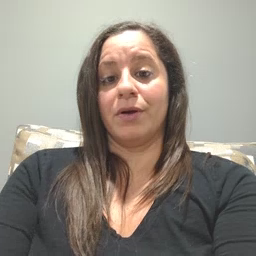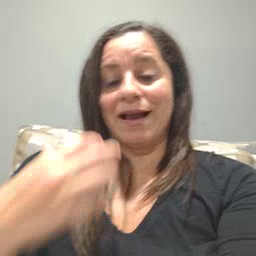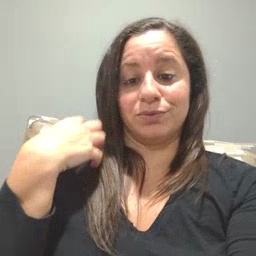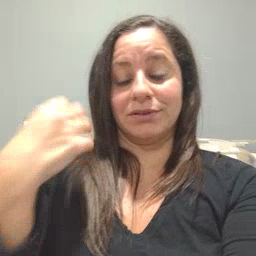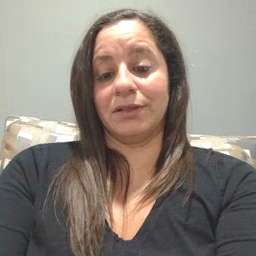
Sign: outside